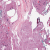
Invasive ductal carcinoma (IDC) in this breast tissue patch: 0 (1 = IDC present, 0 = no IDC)